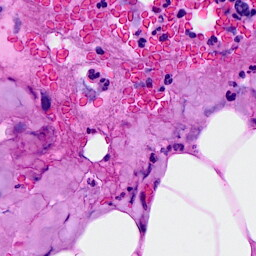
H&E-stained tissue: Breast